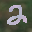
Label: 2